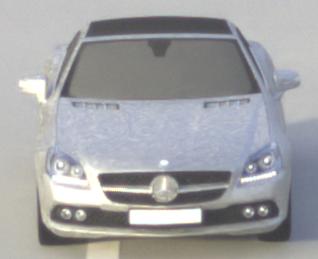
Make: Mercedes-Benz
Model: SLK 200
Detailed model: SLK-Class (172)
Model produced from: 2011/03
Model produced until: 2015/04
Doors: 2
Color: white
Road condition: dry road
Daytime: morning or afternoon
Contrast: medium contrast